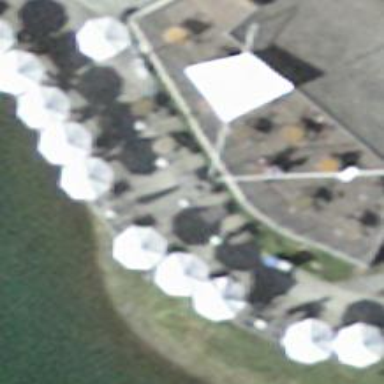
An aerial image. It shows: Restaurant.